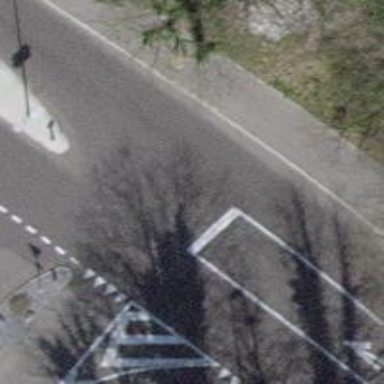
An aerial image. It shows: Secondary road with asphalt surface and cycle track on the right.